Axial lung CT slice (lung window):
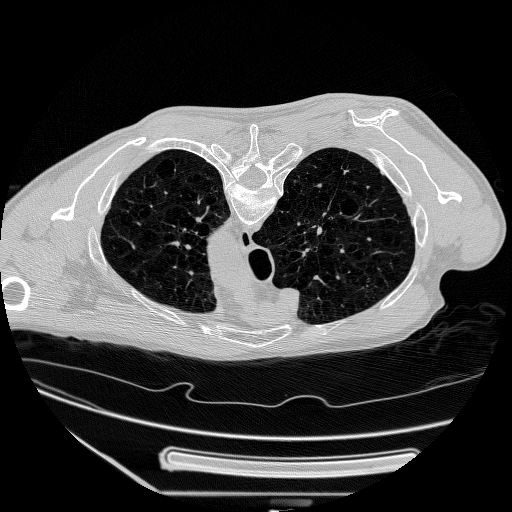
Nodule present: no